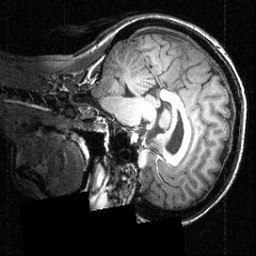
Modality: T1w
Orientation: sagittal
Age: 29
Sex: female
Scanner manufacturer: siemens
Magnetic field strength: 3.951 T
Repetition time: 1.5 s
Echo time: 0.00335 s